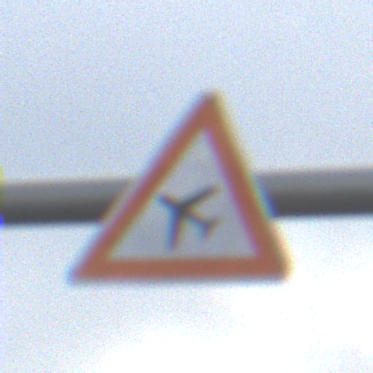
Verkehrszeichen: FlugbetriebRechts
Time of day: MorningAfternoon
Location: Outdoor (RoadRail)
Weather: PartlyCloudy
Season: NotSpecified
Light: Natural